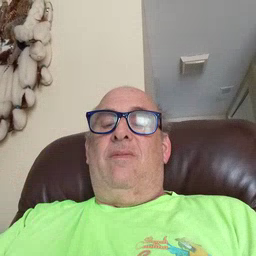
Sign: grass